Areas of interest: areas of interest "Yongli Motor Vehicle Inspection Station, Tongxie Road Station"
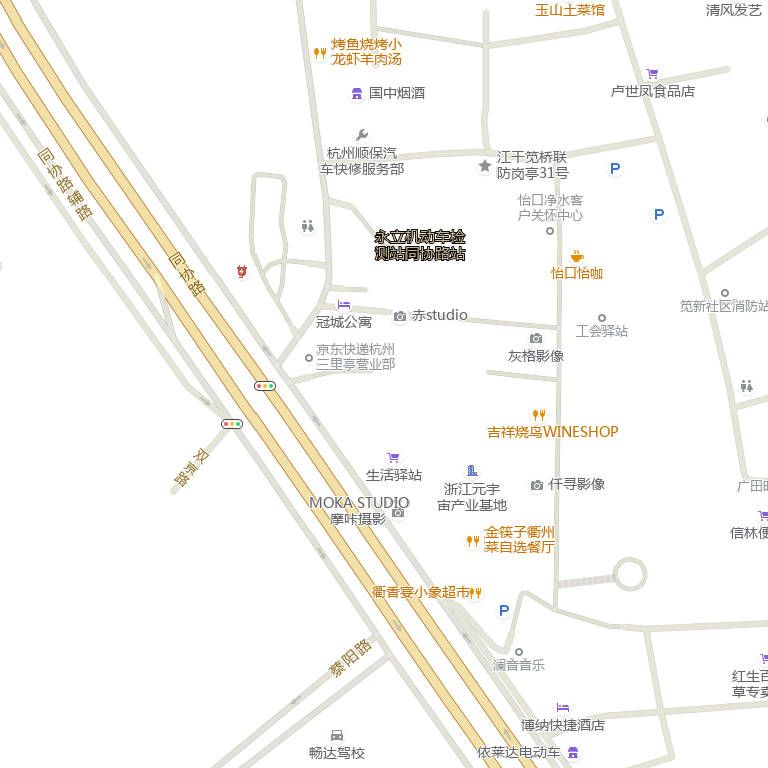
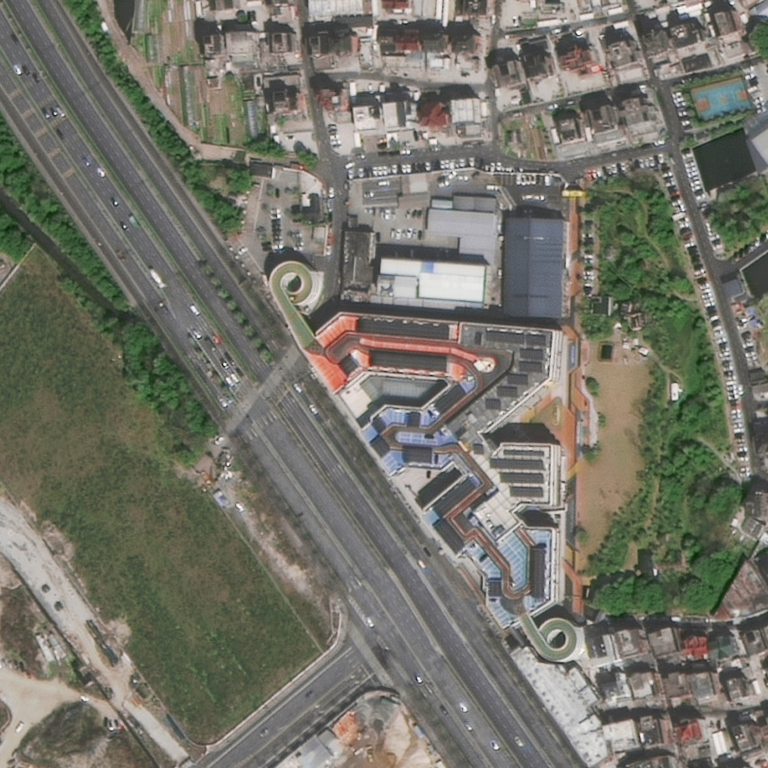